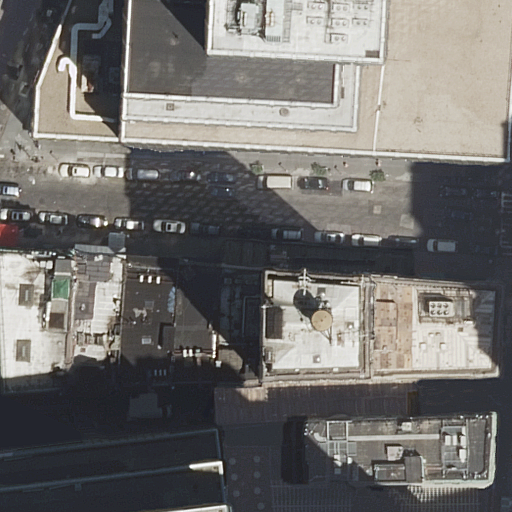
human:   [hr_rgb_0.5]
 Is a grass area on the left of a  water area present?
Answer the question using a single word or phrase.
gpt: no

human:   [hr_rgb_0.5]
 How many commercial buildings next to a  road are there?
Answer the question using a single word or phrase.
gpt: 0

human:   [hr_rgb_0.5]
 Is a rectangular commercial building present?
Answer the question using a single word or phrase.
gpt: no

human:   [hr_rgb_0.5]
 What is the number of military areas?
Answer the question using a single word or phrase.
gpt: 0

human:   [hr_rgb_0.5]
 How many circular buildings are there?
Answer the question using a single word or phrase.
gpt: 0

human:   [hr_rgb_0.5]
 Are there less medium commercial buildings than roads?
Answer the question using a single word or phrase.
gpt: yes

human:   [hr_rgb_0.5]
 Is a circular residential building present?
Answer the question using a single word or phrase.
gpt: no

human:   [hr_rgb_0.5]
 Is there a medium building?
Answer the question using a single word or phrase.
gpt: yes

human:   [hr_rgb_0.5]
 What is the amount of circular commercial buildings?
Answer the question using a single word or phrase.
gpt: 0

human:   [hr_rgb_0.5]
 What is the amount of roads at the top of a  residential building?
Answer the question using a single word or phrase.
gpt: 3

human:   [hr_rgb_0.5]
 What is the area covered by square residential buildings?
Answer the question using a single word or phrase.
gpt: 0m2

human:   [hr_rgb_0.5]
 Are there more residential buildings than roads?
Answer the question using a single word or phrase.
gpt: yes

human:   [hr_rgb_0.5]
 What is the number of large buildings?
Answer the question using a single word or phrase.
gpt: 3

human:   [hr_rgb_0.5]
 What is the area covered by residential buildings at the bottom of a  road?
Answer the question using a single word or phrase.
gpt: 3536m2

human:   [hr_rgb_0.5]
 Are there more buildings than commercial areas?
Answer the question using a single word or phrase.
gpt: yes

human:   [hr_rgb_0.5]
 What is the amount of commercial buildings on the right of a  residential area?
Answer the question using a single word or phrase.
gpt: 0

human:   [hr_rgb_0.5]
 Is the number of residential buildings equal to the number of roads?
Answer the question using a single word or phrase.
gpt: no

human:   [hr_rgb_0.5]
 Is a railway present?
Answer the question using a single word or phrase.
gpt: no

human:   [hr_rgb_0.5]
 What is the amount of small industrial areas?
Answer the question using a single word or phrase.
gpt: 0

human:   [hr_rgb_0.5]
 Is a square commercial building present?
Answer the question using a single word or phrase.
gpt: no

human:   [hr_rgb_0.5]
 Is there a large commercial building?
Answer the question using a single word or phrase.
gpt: no

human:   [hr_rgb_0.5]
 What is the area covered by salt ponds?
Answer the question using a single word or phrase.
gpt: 0m2

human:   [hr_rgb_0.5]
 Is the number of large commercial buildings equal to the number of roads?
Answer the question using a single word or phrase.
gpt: no

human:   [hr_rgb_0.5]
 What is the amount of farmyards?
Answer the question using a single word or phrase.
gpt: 0

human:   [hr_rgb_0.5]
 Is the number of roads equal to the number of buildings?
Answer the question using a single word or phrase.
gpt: no

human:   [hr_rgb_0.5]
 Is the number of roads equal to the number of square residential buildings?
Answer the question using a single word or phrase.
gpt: no

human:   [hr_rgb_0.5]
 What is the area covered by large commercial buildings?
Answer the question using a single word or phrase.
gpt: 0m2

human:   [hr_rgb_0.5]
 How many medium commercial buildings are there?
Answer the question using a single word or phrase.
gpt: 0

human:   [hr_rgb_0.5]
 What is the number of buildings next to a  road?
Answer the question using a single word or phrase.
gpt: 10

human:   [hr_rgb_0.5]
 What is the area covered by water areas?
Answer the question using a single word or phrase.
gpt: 0m2

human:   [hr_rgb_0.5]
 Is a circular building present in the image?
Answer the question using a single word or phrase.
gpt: no

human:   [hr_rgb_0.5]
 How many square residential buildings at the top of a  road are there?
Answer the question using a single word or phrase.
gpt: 0

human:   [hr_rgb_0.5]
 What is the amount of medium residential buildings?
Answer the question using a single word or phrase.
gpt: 7

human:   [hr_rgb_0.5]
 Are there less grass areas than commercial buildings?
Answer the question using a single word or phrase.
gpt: no

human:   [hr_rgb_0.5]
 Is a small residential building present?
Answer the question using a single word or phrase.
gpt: no

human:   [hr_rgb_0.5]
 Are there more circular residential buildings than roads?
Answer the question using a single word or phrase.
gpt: no